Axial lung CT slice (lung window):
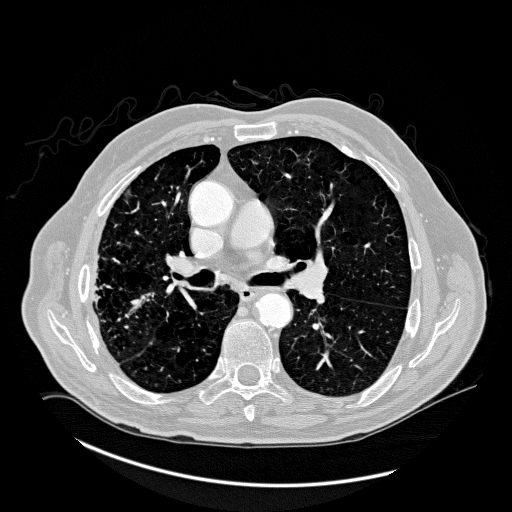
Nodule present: no